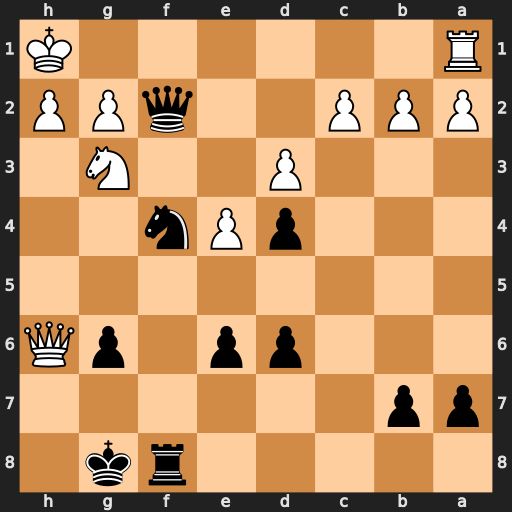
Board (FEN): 5rk1/pp6/3pp1pQ/8/3pPn2/3P2N1/PPP2qPP/R6K
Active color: b
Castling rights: -
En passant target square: -
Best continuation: Qxg2#